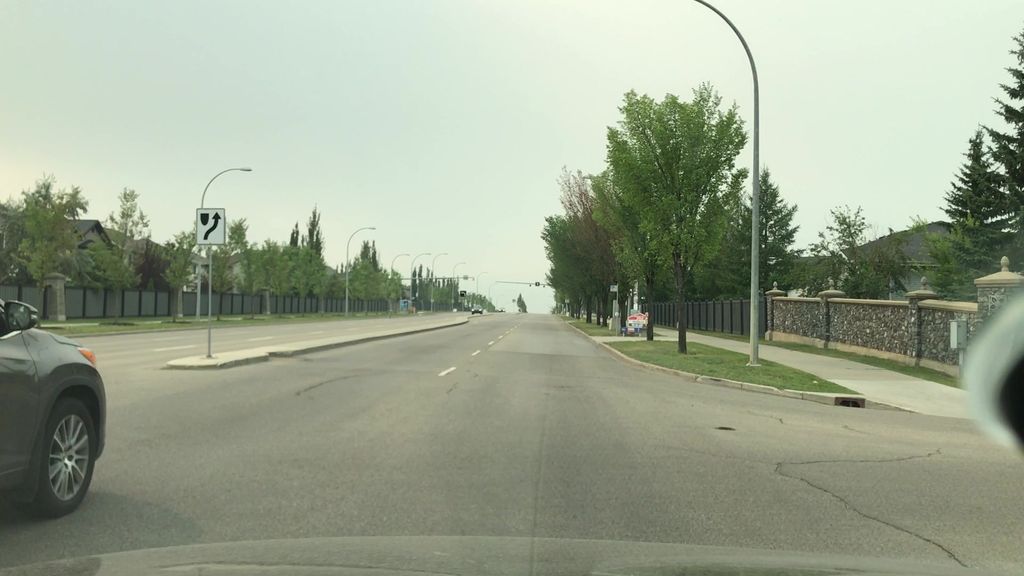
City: edmonton